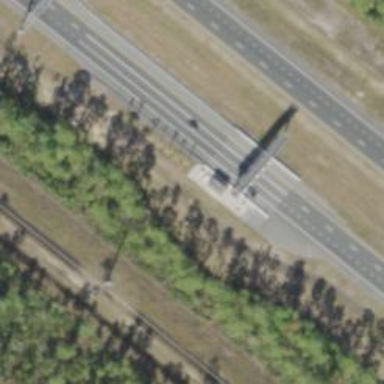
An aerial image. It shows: Toll gantry on the road.